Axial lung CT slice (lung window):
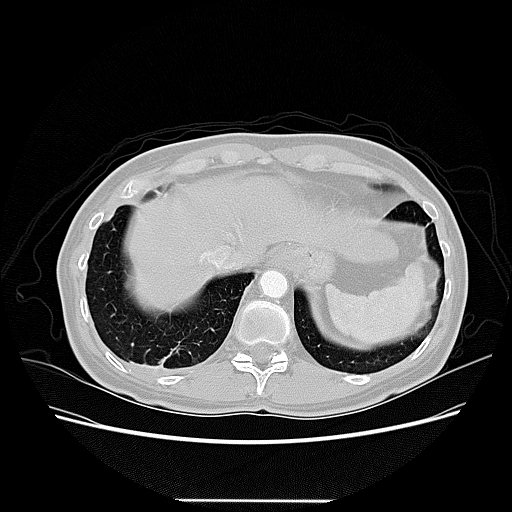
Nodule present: no